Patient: sex M, age 76
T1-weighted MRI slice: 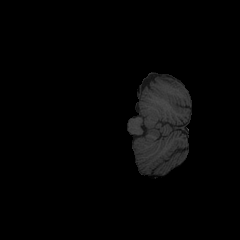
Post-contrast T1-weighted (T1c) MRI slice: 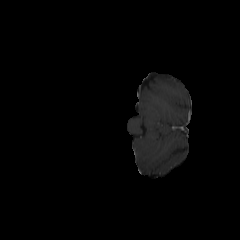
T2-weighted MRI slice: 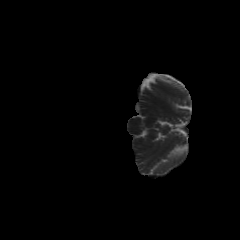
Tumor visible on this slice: no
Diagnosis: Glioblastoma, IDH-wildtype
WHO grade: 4